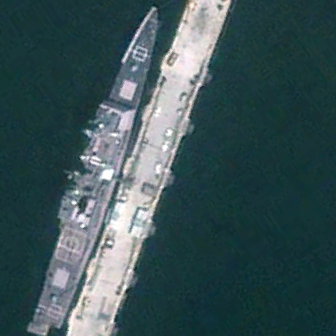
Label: cruiser